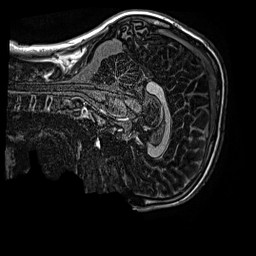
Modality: MP2RAGE
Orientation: sagittal
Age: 12
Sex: male
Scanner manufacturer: siemens
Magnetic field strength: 3 T
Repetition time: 4 s
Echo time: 0.00299 s